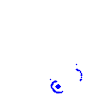
Particle: kaon